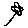
Label: flower